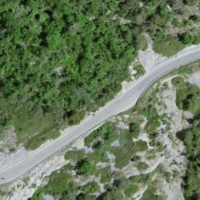
EUNIS habitat code: 45
Species observed at this site:
Zamenis longissimus